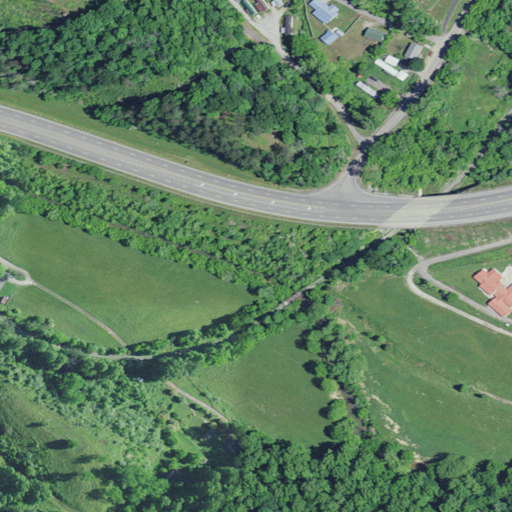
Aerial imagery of valley in Kentucky named Stumbo Hollow containing pasture, deciduous forest, medium intensity development, low intensity development, high intensity development, open development, and mixed forest